Question: I tried below code:
'''
[NSTimer scheduledTimerWithTimeInterval:1.0 target:self selector:@selector(myTimerMethod:) userInfo:nil repeats:NO];
-(void)myTimerMethod:(NSTimer*)timer
{
label.textColor = [UIColor colorWithRed:0.5 green:0.5 blue:0.22 alpha:1.0];
}
'''
but i want like below image type to change color.

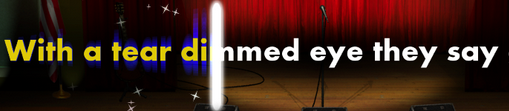
Answer: UILabel now supports attributed string. So you can do something similar to following
'''
int lengthOfTextToColor = 0;
NSMutableAttributedString *textString = [[NSMutableAttributedString alloc] initWithString:@"I think you are making a karaoke app"];
-(void)colorChangeTimer:(NSTimer *)timer {
lengthOfTextToColor ++;
NSRange range = NSMakeRange(0, lengthOfTextToColor);
NSDictionary *colorAttribute = @{NSForegroundColorAttributeName:[UIColor blueColor]};
[textString setAttributes: colorAttribute range:range];
self.label.attributedText = textString;
}
'''
But attributed string has its limitations.
If you are looking to implement really fancy text, pull up your socks and check <URL>